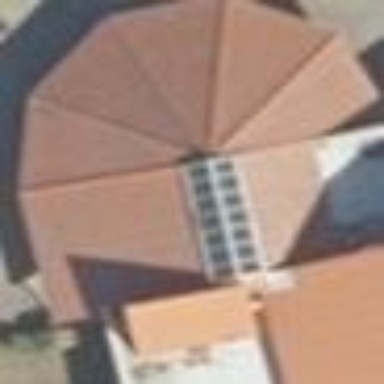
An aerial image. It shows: Retail building with pyramidal roof shape.